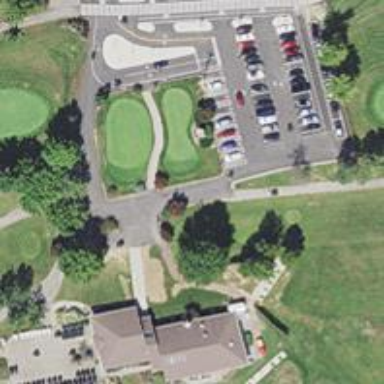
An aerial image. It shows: Path designated for golf carts.